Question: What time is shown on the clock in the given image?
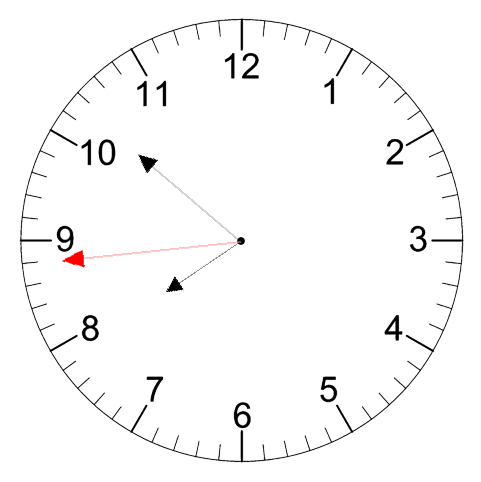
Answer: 07:51:44